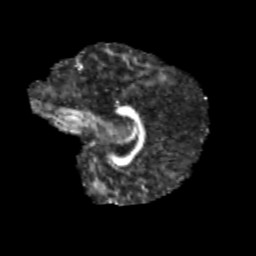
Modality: FA
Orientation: sagittal
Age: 10
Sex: male
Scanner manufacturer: siemens
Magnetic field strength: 3 T
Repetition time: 3.8 s
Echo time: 0.07 s